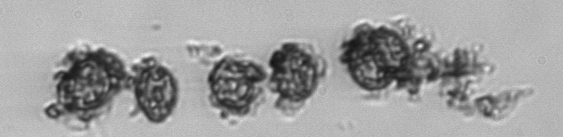
Label: Thalassiosira_TAG_external_detritus